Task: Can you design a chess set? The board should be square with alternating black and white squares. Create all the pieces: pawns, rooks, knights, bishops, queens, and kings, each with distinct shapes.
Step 1159:
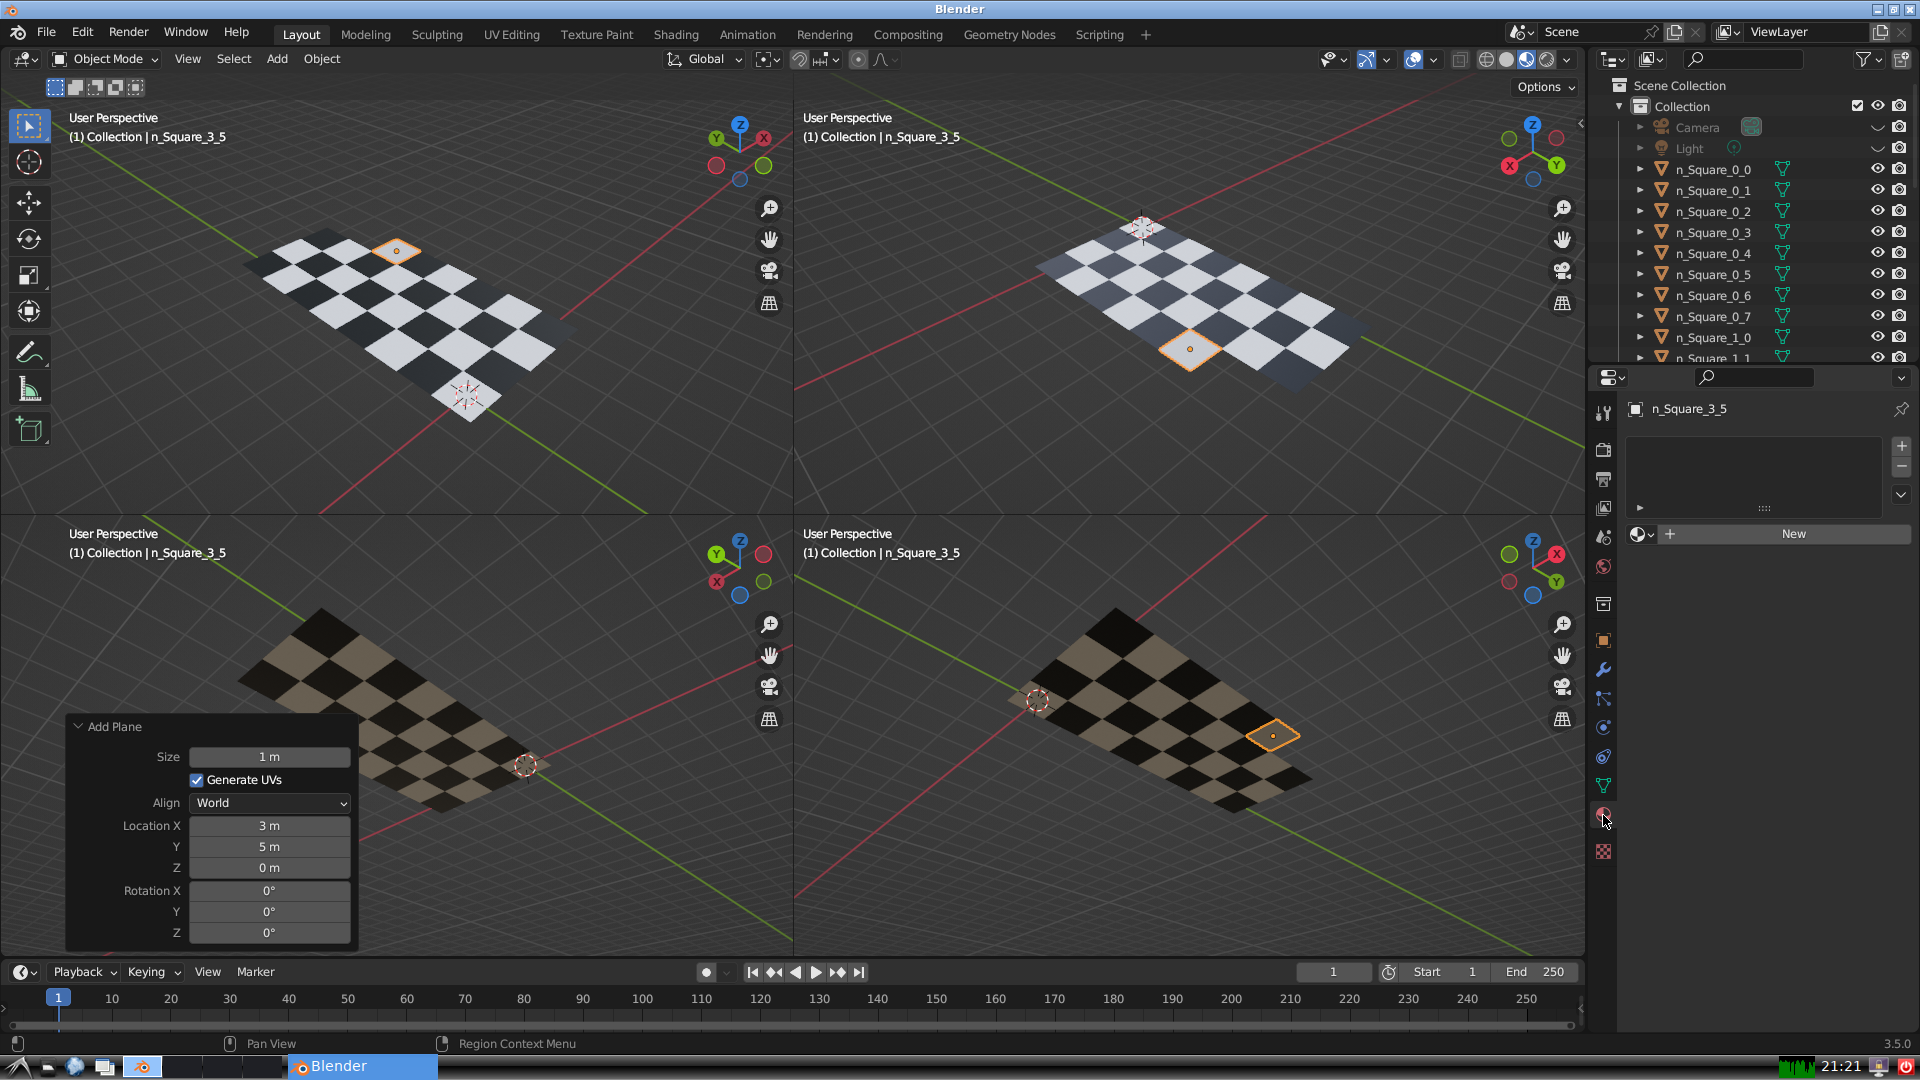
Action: {"mouse_move": [1636, 534]}